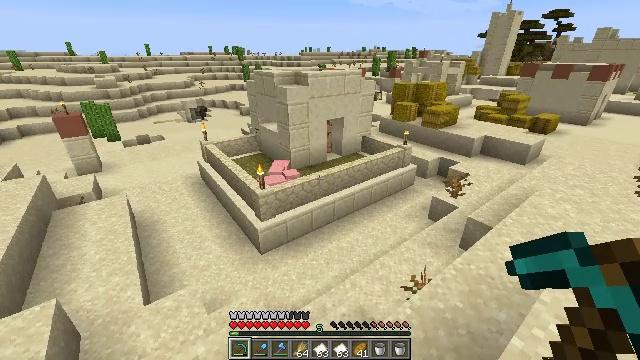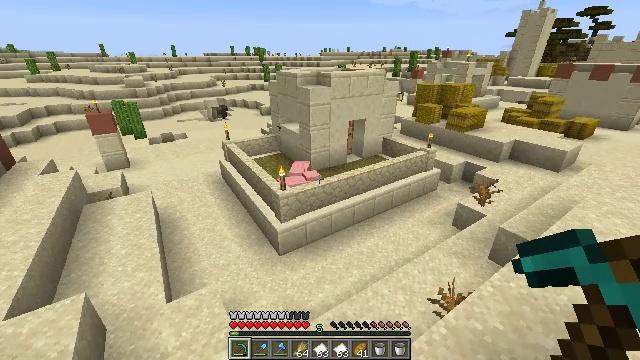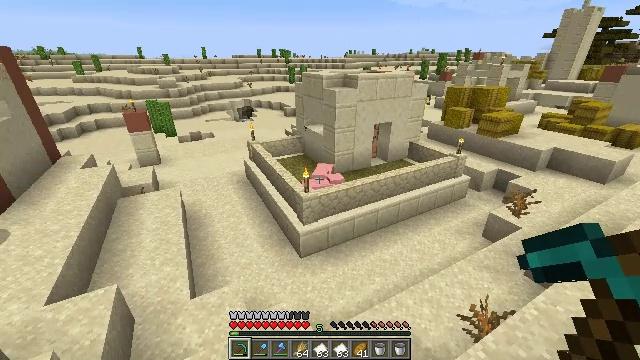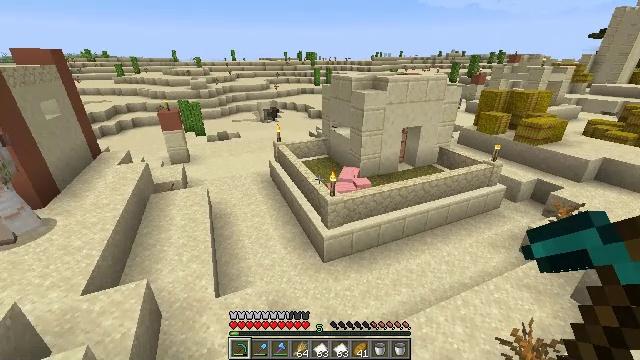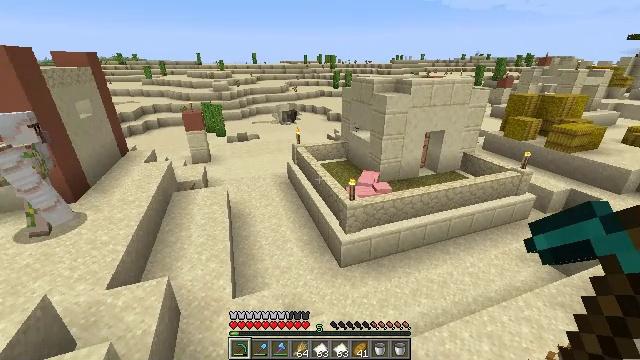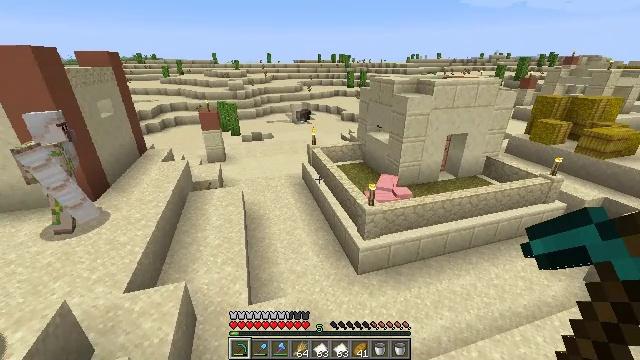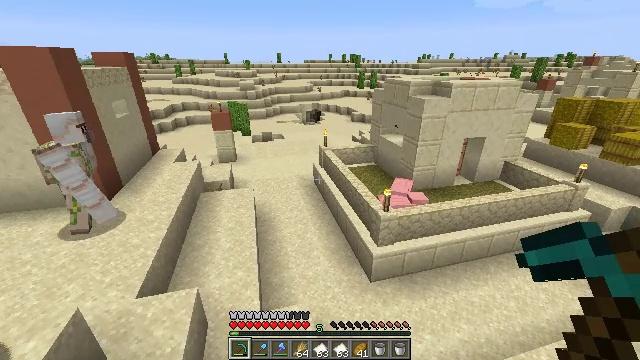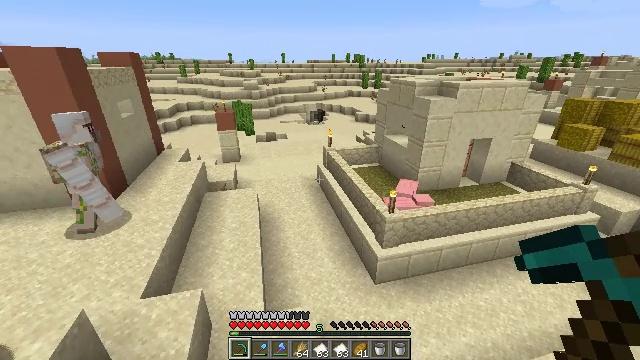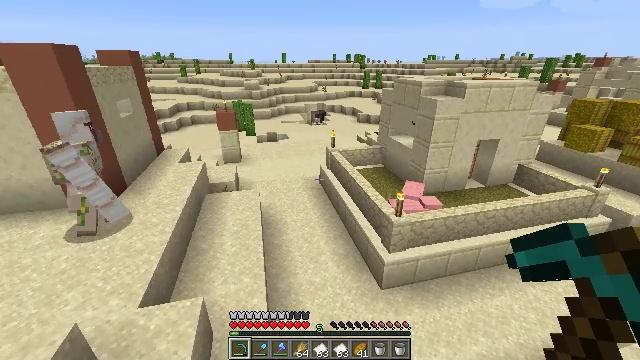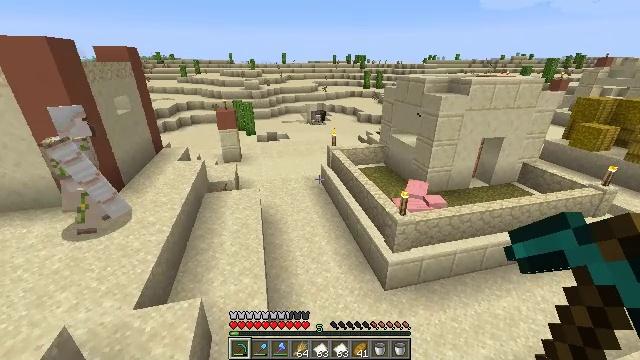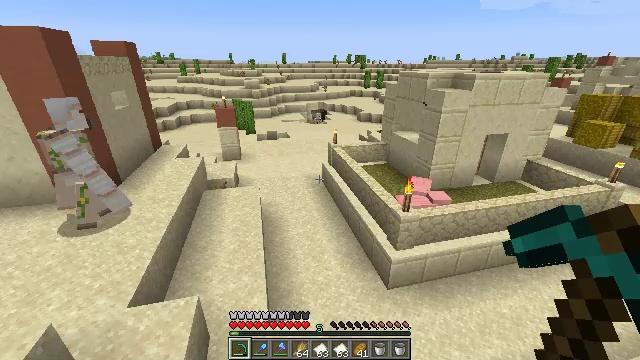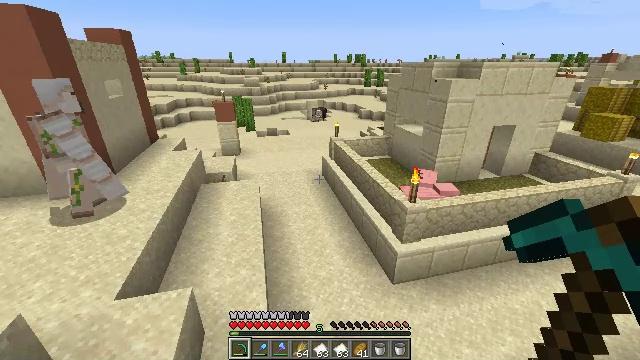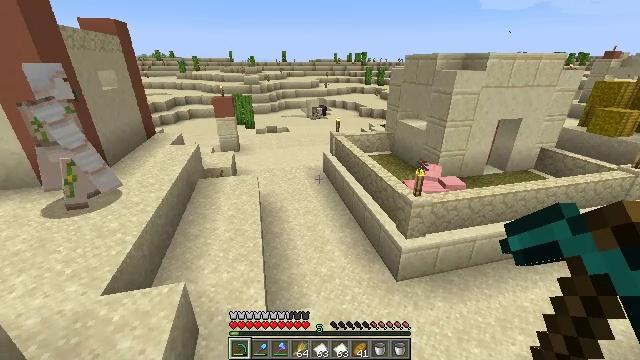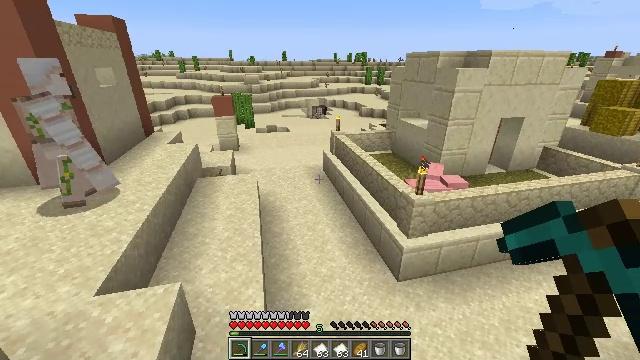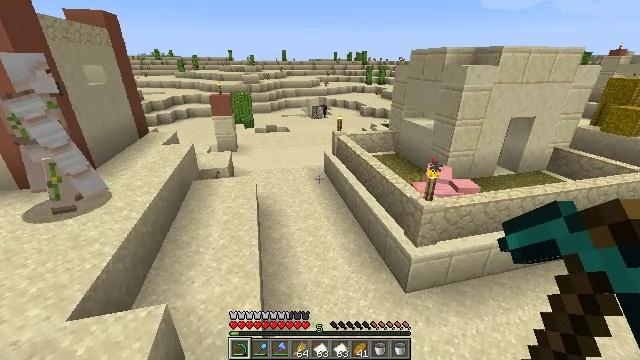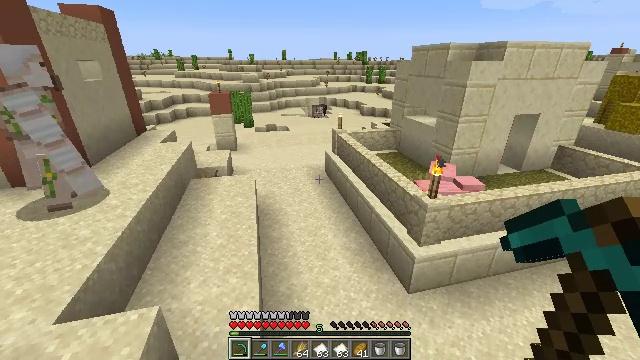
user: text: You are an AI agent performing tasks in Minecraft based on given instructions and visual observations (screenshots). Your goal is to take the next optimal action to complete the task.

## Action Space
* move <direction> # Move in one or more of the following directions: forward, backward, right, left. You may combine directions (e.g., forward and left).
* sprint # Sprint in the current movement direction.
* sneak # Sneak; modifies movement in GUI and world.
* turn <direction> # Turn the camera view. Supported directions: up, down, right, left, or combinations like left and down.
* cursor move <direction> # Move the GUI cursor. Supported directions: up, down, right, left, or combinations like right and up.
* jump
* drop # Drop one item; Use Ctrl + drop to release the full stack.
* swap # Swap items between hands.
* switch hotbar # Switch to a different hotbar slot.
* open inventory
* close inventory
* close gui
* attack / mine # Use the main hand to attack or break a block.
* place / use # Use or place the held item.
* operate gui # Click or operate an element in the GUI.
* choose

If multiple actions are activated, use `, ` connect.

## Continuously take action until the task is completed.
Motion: motion action
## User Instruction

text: Collect a hay block for crafting.
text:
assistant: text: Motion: move forward and move left, turn left
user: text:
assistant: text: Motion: move forward and move left, turn left
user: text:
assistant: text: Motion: move forward and move left, turn left
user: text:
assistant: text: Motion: move forward and move left, turn left
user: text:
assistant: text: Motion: move forward and move left, turn left
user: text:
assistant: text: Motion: move forward and move left, turn left
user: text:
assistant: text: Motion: move forward and move left
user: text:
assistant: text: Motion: move forward
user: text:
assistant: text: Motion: move forward
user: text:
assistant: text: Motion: move forward
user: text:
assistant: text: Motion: move forward
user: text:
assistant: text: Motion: move forward
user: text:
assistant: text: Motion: move forward
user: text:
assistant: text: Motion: move forward
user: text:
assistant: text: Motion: move forward
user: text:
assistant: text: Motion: move forward
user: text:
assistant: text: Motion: move forward
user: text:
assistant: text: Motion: move forward
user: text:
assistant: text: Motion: move forward
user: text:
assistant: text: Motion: move forward
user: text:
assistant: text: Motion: move forward
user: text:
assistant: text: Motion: move forward
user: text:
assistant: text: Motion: move forward
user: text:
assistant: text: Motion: move forward
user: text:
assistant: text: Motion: move forward
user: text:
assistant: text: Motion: move forward
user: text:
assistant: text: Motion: move forward
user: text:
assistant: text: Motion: move forward
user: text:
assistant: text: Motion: move forward
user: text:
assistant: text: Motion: move forward